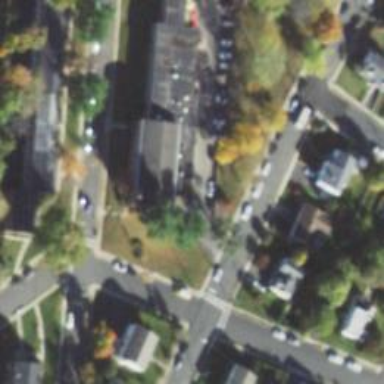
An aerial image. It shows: School.